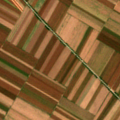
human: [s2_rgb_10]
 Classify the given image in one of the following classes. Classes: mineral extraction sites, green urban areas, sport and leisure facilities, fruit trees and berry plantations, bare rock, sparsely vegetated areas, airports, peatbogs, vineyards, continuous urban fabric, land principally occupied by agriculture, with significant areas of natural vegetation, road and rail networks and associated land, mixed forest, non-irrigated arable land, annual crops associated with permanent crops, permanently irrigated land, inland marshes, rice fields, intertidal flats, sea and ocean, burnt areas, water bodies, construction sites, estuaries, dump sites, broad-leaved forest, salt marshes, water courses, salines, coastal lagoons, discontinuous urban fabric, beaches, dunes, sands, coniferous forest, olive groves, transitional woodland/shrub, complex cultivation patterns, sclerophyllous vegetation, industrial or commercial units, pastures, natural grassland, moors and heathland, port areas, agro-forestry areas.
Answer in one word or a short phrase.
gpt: non-irrigated arable land